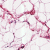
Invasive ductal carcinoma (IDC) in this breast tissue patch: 0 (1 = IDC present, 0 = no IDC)